Question: I wonder if it is possible to run categorized NUnit tests on TFSBuild (Visual Studio Online). I've installed the <URL>.
My understanding was that the NUnit Test Adapter would map TestCategory to Category as explained in this <URL> of the NUnit Visual Studio Test adapter it also states:
> Bug Fixes: #13 Category attribute not working with TFS test case
filter
Anyone else has experience with this?

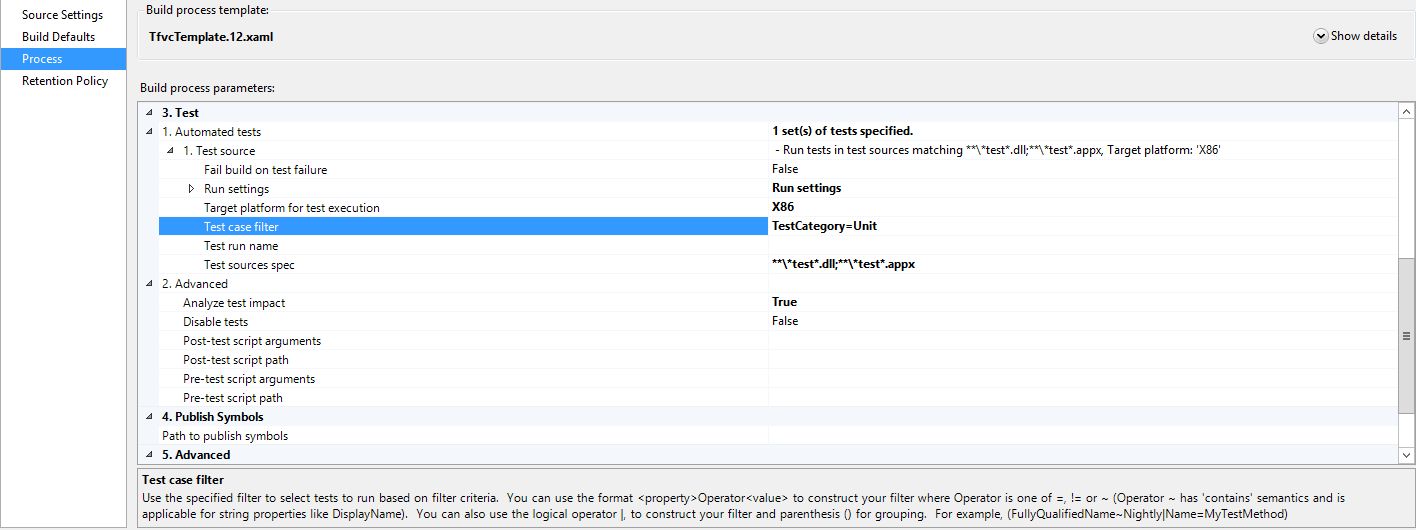
Answer: When you have configured a "Version control path to custom assemblies" on your build controller and have an old NUnit.VisualStudio.TestAdapter.dll at that location, this dll will take precedence over the NUnit.VisualStudio.TestAdapter.dll in your project.
I have removed this old dll to work with the NuGet package and the TestCategory filter is working just fine now!